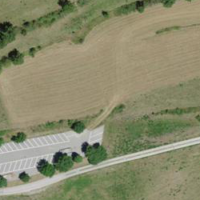
EUNIS habitat code: 26
Species observed at this site:
Arctium tomentosum
Medicago sativa